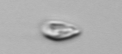
Label: Cryptophyta